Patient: sex F, age 46
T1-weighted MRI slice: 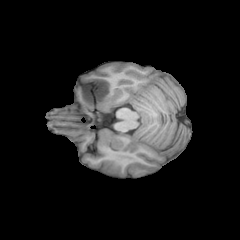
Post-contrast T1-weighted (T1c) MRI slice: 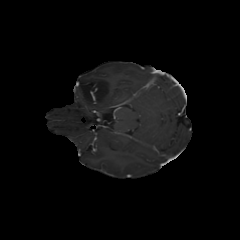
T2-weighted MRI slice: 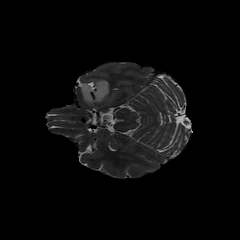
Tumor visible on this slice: yes
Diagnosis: Astrocytoma, IDH-mutant
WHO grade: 2